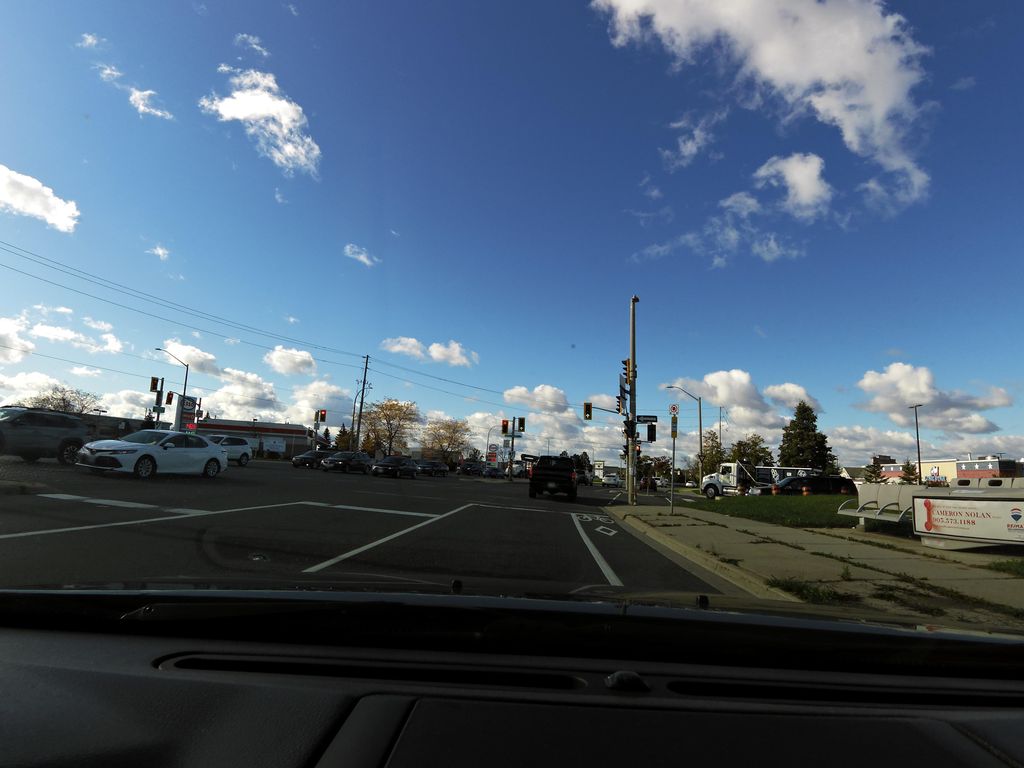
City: hamilton